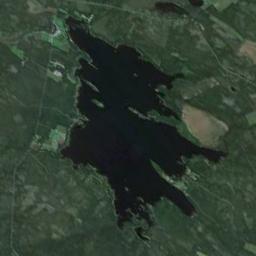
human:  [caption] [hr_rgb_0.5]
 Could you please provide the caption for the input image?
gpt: The lake is shaped like a fish .

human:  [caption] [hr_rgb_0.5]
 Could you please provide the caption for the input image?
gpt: The lake with a winding bank lies on a flat ground covered with vegetation and the water is dark blue .

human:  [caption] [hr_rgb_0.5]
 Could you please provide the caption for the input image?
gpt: There are many trees around the lake .

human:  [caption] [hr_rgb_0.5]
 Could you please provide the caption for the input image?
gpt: An irregularly shaped blue lake on the ground with green vegetation .

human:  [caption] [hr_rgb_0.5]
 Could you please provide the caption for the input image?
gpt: There are many green farmlands around the lake .